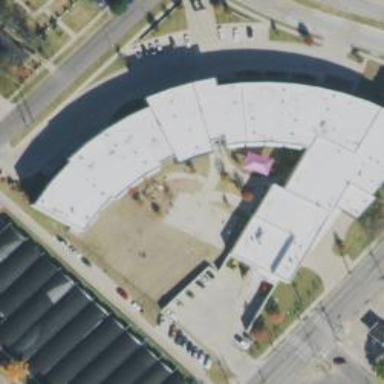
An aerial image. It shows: School.